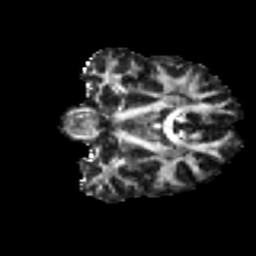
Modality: FA
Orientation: coronal
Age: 30
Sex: male
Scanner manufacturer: ge
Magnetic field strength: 3 T
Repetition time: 7.8 s
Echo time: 0.0607 s